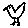
Label: bird